Question: I'm trying to find a formula which will return "xx no" in my example below. I've tried multiple formulas and keep coming up with n/a.
'''
=INDEX(C1:C11,MATCH(F2,A1:A11,0),MATCH("xx",C1:C11,0))
{=INDEX(C1:C11,MATCH(F2,A1:A11,0),MATCH("xx",C1:C11,0))}
=INDEX(C1:C11,MATCH(F2,A1:A11,0),MATCH(1,ISNUMBER(SEARCH("xx",C1:C11)),0))
{=INDEX(C1:C11,MATCH(F2,A1:A11,0),MATCH(1,ISNUMBER(SEARCH("xx",C1:C11)),0))}
=INDEX(A1:C11,MATCH(F2,A1:A11,0),MATCH(ISNUMBER(SEARCH("xx",C1:C11)),0))
{=INDEX(A1:C11,MATCH(F2,A1:A11,0),MATCH(ISNUMBER(SEARCH("xx",C1:C11)),0))}
=INDEX(C1:C11,MATCH(F2,A1:A11,0),MATCH(ISNUMBER(SEARCH("*"&"xx"&"*",C1:C11)),0))
{=INDEX(C1:C11,MATCH(F2,A1:A11,0),MATCH(ISNUMBER(SEARCH("*"&"xx"&"*",C1:C11)),0))}
'''

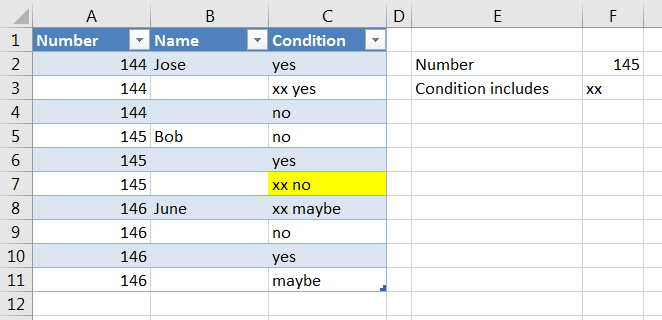
Answer: Use:
'''
=INDEX(C:C,AGGREGATE(15,6,ROW($C$2:$C$11)/(($A$2:$A$11=F2)*(ISNUMBER(SEARCH(F3,$C$2:$C$11)))),1))
'''
Or you can use this formula:
'''
=INDEX($C$2:$C$11,MATCH(1,INDEX(($A$2:$A$11=F2)*(ISNUMBER(SEARCH(F3,$C$2:$C$11))),),0))
'''